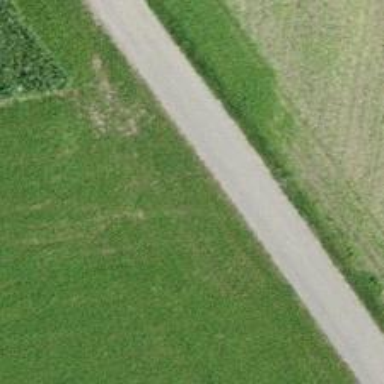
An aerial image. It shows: Service road with grade 1 tracktype.